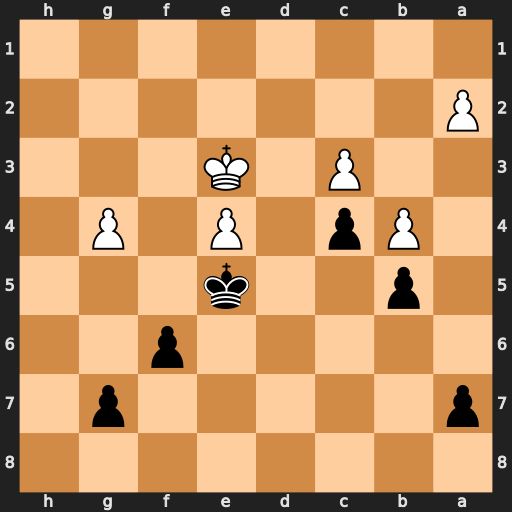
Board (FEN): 8/p5p1/5p2/1p2k3/1Pp1P1P1/2P1K3/P7/8
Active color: b
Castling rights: -
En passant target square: b3
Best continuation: cxb3 axb3 a5